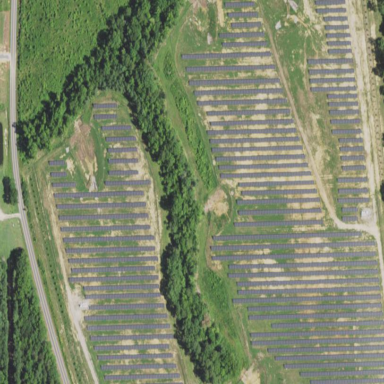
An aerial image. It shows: Solar power plant utilizing photovoltaic technology.